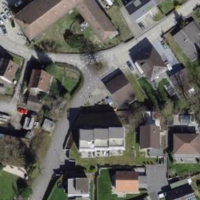
EUNIS habitat code: 55
Species observed at this site:
Leptoglossus occidentalis
Eurydema oleracea
Eristalis pertinax
Xylota sylvarum
Helophilus trivittatus
Eristalis arbustorum
Polistes dominula
Vespa crabro
Phragmatobia fuliginosa
Colletes hederae
Pholidoptera griseoaptera
Callicera spinolae
Eupeodes latifasciatus
Anthophora plumipes
Aeshna cyanea
Andrena bicolor
Eristalis tenax
Sphaerophoria scripta
Propylaea quatuordecimpunctata
Thecla betulae
Ectophasia crassipennis
Eupeodes corollae
Cloeon dipterum
Bombus pratorum
Merodon equestris
Xylocopa violacea
Eupsilia transversa
Vespula germanica
Volucella pellucens
Eristalinus aeneus
Scaeva selenitica
Dasysyrphus tricinctus
Xylota segnis
Phaneroptera nana
Osmia cornuta
Episyrphus balteatus
Corizus hyoscyami
Stomorhina lunata
Osmia bicornis
Syrphus torvus
Dasysyrphus albostriatus
Anthocharis cardamines
Tettigonia viridissima
Helophilus pendulus
Syritta pipiens
Paragus pecchiolii
Syrphus ribesii
Erannis defoliaria
Osmia caerulescens